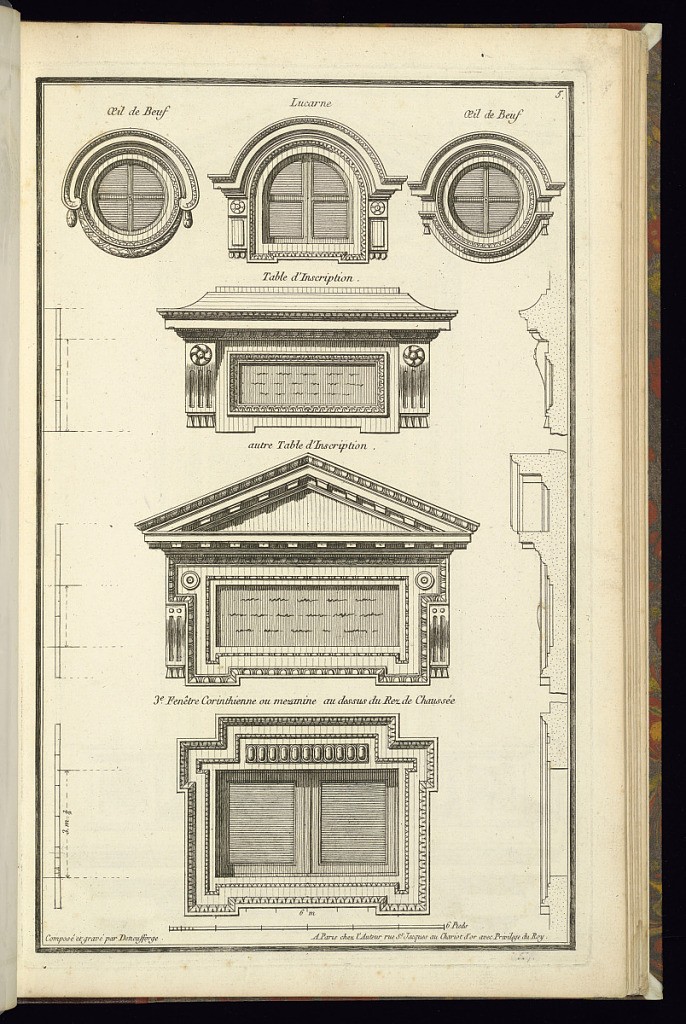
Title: Window Details in the Corinthian Order
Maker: Jean-François de Neufforge, Flemish, 1714–1791
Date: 1768
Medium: Engraving on paper
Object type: Print
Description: Designs for various window types and mouldings in the style of the Corinthian order. The plate is signed and numbered.